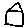
Label: house